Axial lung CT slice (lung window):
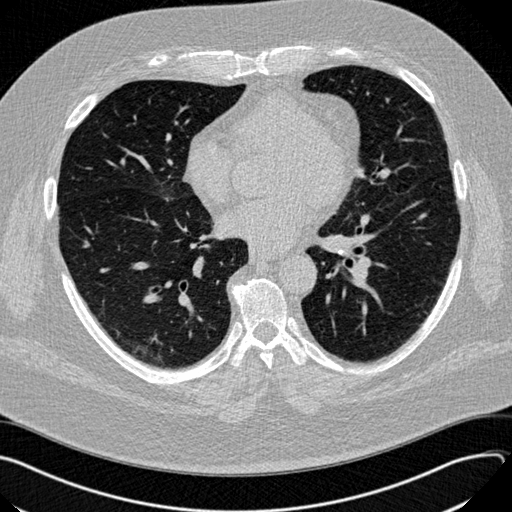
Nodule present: no